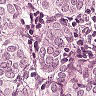
Metastatic tissue present: yes